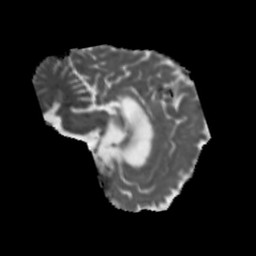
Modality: MD
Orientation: sagittal
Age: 65
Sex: female
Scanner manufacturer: siemens
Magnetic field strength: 3 T
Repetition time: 5.47 s
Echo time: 0.0854 s